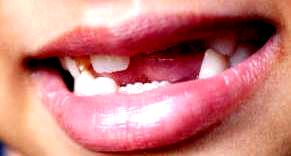
Condition: hypodontia